Question:
I am using exactly this example : <URL>
Now I don't want to have 3 columns "Artits, Title, Version" instead I want to have one column "Name" where the 3 are shown together.
I have no idea how to do this...
Also I wanted to add a hyperlink to the "Name" that contains the "setid" but this code is not so easy to understand for me.
This here is not working :
'''
var oTable = $('#example').dataTable({
"bServerSide": true,
"sAjaxSource": "serversideTests.php",
"sAjaxDataProp": "aaData",
"bProcessing": true,
"aoColumns": [{
"mData": "setid"
}, {
"mData": "beatmapid",
"sClass": "hidden"
}, {
"mData": "expectedPP"
}, {
"mData": "perfectPP"
}, {
"mData": "Artist",
"sClass": "hidden"
}, {
"mData": "Title",
"sClass": "hidden"
}, {
"mData": "Version",
"sClass": "hidden"
}, {
"mData": null,
"mRender": function(data, type, full) {
return full['Artist'] + '-' +
full['Title'] + '[' + full['Version'] + ']' +
'<br><a href=/' + 'osu.ppy.sh/d/' + full['setid'] + '>' + 'Download' + '</a>';
}
}, {
"mData": "StarDifficulty"
}, {
"mData": "ApproachRate"
}, {
"mData": "BPM"
}, {
"mData": "length"
}]
});
'''
With indexes
'''
var oTable = $('#example').dataTable({
"bServerSide": true,
"sAjaxSource": "serversideTests.php",
"sAjaxDataProp": "aaData",
"bProcessing": true,
"aoColumns": [{
"mData": [0],
"sClass" : "hidden"
}, {
"mData": [1]
}, {
"mData": [2]
}, {
"mData": [3]
}, {
"mData": [4],
"sClass": "hidden"
}, {
"mData": [5],
"sClass": "hidden"
}, {
"mData": [6],
"sClass": "hidden"
}, {
"mData": null,
"mRender": function(data, type, full) {
return full[4] + '-' +
full[5] + '[' + full[6] + ']' +
'<br><a href=/' + 'osu.ppy.sh/d/' + full[1] + '>' + 'Download' + '</a>';
}
}, {
"mData": [7]
}, {
"mData": [8]
}, {
"mData": [9]
}, {
"mData": [10]
}, {
"mData": [11]
}]
});
'''
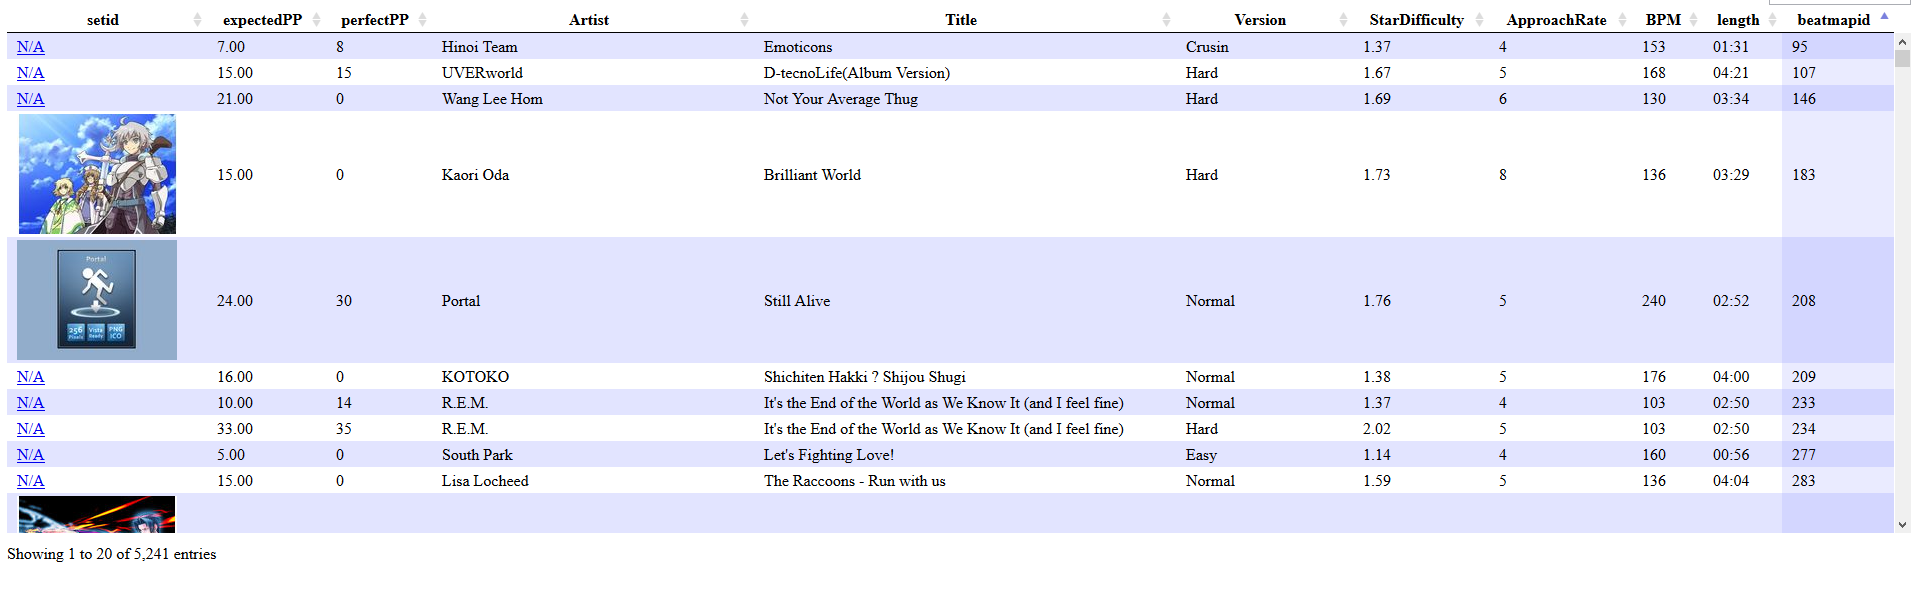
Answer: Try it with this code:
'''
var oTable = $('#myDataTable').dataTable({
"bServerSide": true,
"sAjaxSource": "records.json",
"sAjaxDataProp": "aaData",
"bProcessing": true,
"aoColumns": [{
"mData": "id",
"sWidth": "5%"
}, {
"mData": "title",
"sClass": "hidden"
}, {
"mData": "link",
"sClass": "hidden"
}, {
"mData": "artist",
"sClass": "hidden"
}, {
"mData": "image",
"sWidth": "10%",
"mRender": function(data, type, full) {
return '<img src="' + data + '"></img>';
}
}, {
"mData": null,
"mRender": function(data, type, full) {
return '<b>' + full['title'] + '</b><br>' +
'<i>' + full['artist'] + '</i><br>' +
'<a class="btn btn-info btn-sm" href=#/' + full['link'] + '>' + 'Download' + '</a>';
}
}, {
"mData": "status",
"sWidth": "2%"
}]
})
'''
Note that several rows have a 'hidden' which hides the row from display but keeps the data intact.
The actual Name column has 'null data' but a rendering function that collects the entries from the hidden rows and renders a html snippet.
Have a look at this <URL> to see it working.
If you are not returning key:value pairs from your json call, you have to use indexes (starting at 0):
'''
"aoColumns": [{
"mData": [0],
"sClass": "hidden"
}, {
"mData": [1]
}, {
"mData": [2]
}, {
"mData": [3]
}, {
"mData": [4],
"sClass": "hidden"
}, {
"mData": [5],
"sClass": "hidden"
}, {
"mData": [6],
"sClass": "hidden"
}, {
"mData": null,
"mRender": function(data, type, full) {
return full[4] + '-' +
full[5] + '[' + full[6] + ']' +
'<br><a href=/' + 'osu.ppy.sh/d/' + full[0] + '>' + 'Download' + '</a>';
}
}, {
"mData": [7]
}, {
"mData": [8]
}, {
"mData": [9]
}, {
"mData": [10]
}]
'''
Look at the (once again) updated <URL>